Question: I want to use VBO's and the fixed function pipeline (I know I should be using shaders but I need to use the FFP...)
I have a triangle being drawn, I just can't get the color attributes set-up correctly.
here is where I create the buffers
'''
const GLfloat vertexPositions[] = {10, 10, 0,10, -10, 0, -10, -10, 0};
const GLfloat vertexColours[] = {1,0,0,0,0,1, 0,1,0};
GLuint positionsBufferObject;
glGenBuffers(1, &positionsBufferObject);
glBindBuffer(GL_ARRAY_BUFFER, positionsBufferObject);
glBufferData(GL_ARRAY_BUFFER, 9*sizeof(GLfloat), vertexPositions, GL_STATIC_DRAW);
glFinish(); //wait until data transfered
glVertexPointer( 3, GL_FLOAT, 0, (char *) NULL ); //attributes are in currently bound buffer
GLuint colourBufferObject;
glGenBuffers(1, &colourBufferObject);
glBindBuffer(GL_ARRAY_BUFFER, colourBufferObject);
glBufferData(GL_ARRAY_BUFFER, 3 * sizeof(GLfloat), vertexColours, GL_STATIC_DRAW); // Set the size and data of our VBO and set it to STATIC_DRAW
glFinish();
glColorPointer( 3, GL_FLOAT, 0, (char *) NULL );//attributes are in currently bound buffer
'''
and this is where I draw;
'''
glEnableClientState(GL_VERTEX_ARRAY);
glEnableClientState(GL_COLOR_ARRAY);
glDrawArrays(GL_TRIANGLES, 0, 3); // draw first object
'''
The triangle gets drawn, but the colors are wrong, the first vertex gets the correct color (red) but the remaining two are black;

I've tried messing around with glVertexAttribPointer with different values of index, but I suspect this won't have any impact in the FFP. Where am I going wrong?
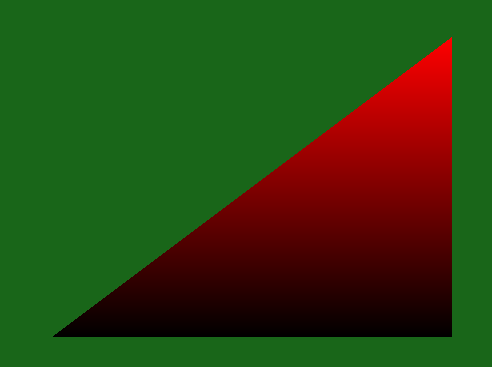
Answer: '''
glBufferData(GL_ARRAY_BUFFER, 3 * sizeof(GLfloat), vertexColours, ...
'''
Should presumably pass '9 * sizeof(GLfloat)' for the 'size' parameter.
Since you did just that for 'vertexPositions', this looks like a cut-and-paste bug:)